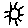
Label: sun